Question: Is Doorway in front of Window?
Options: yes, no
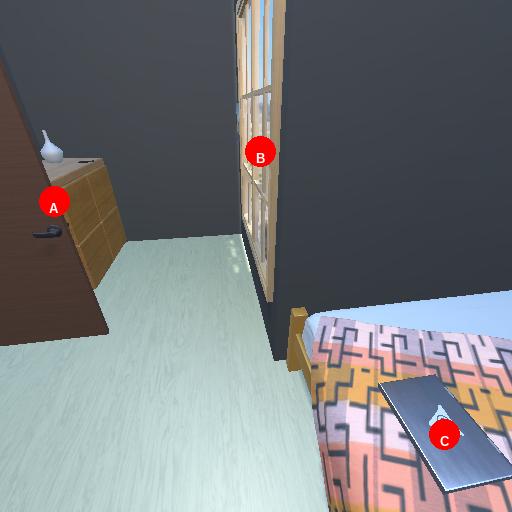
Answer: yes